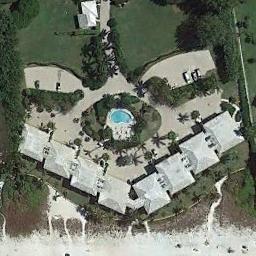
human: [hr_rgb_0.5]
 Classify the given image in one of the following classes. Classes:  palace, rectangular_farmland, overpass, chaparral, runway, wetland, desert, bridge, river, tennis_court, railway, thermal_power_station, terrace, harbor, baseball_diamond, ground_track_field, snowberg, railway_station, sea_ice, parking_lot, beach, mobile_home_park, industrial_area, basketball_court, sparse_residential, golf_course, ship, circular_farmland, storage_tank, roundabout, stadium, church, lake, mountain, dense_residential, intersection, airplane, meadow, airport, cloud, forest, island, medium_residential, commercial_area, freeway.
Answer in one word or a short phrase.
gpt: dense_residential